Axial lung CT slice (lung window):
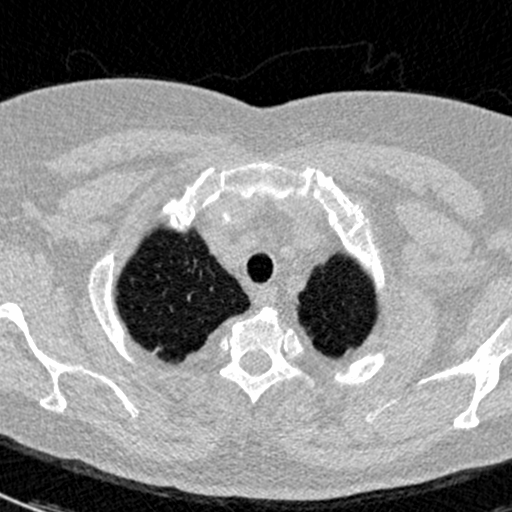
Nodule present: no